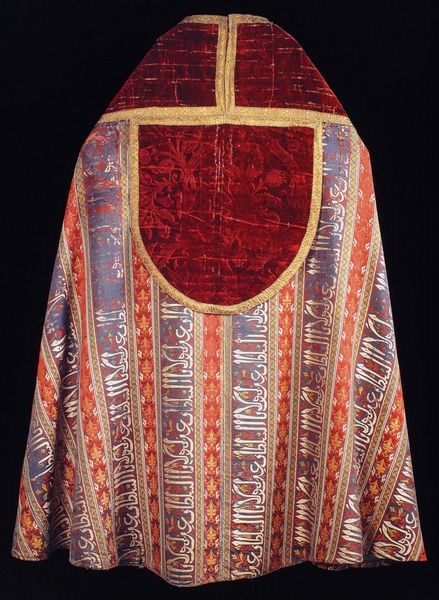
Titel: Mantel mit arabischen Inschriften
Institution: Burgos, Museo Catedralico
Schlagwörter: blau, umhang, weiß, gelb, orange, rot, tuch, muster, kragen, samt, gold, stoff, borte, kopfbedeckung, schrift, bordüre, gobelin, streifen, robe, schriftzeichen, religion, rückseite, gebet, arabisch, messgewand, taufe, textil, osten, latz, hebräisch, nähte, arabische zeichen, musterfeld